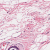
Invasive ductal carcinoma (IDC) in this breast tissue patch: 0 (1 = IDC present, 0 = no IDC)